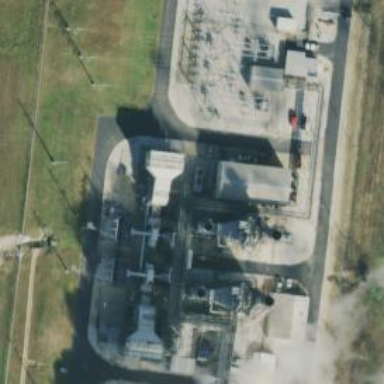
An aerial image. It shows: Gas turbine generator.